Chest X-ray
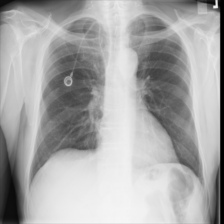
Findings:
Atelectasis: negative
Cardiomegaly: negative
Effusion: negative
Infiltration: negative
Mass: negative
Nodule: negative
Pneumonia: negative
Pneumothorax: negative
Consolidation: negative
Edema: negative
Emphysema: negative
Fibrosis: negative
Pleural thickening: negative
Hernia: negative